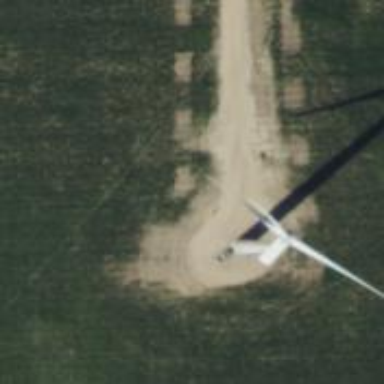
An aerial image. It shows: Wind generator using horizontal axis wind turbines.